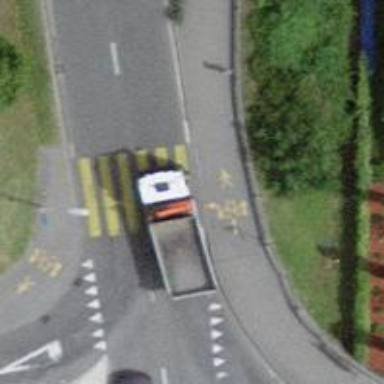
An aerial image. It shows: Zebra crossing on the road.